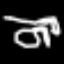
Label: octagon